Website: walmart
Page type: billing-address
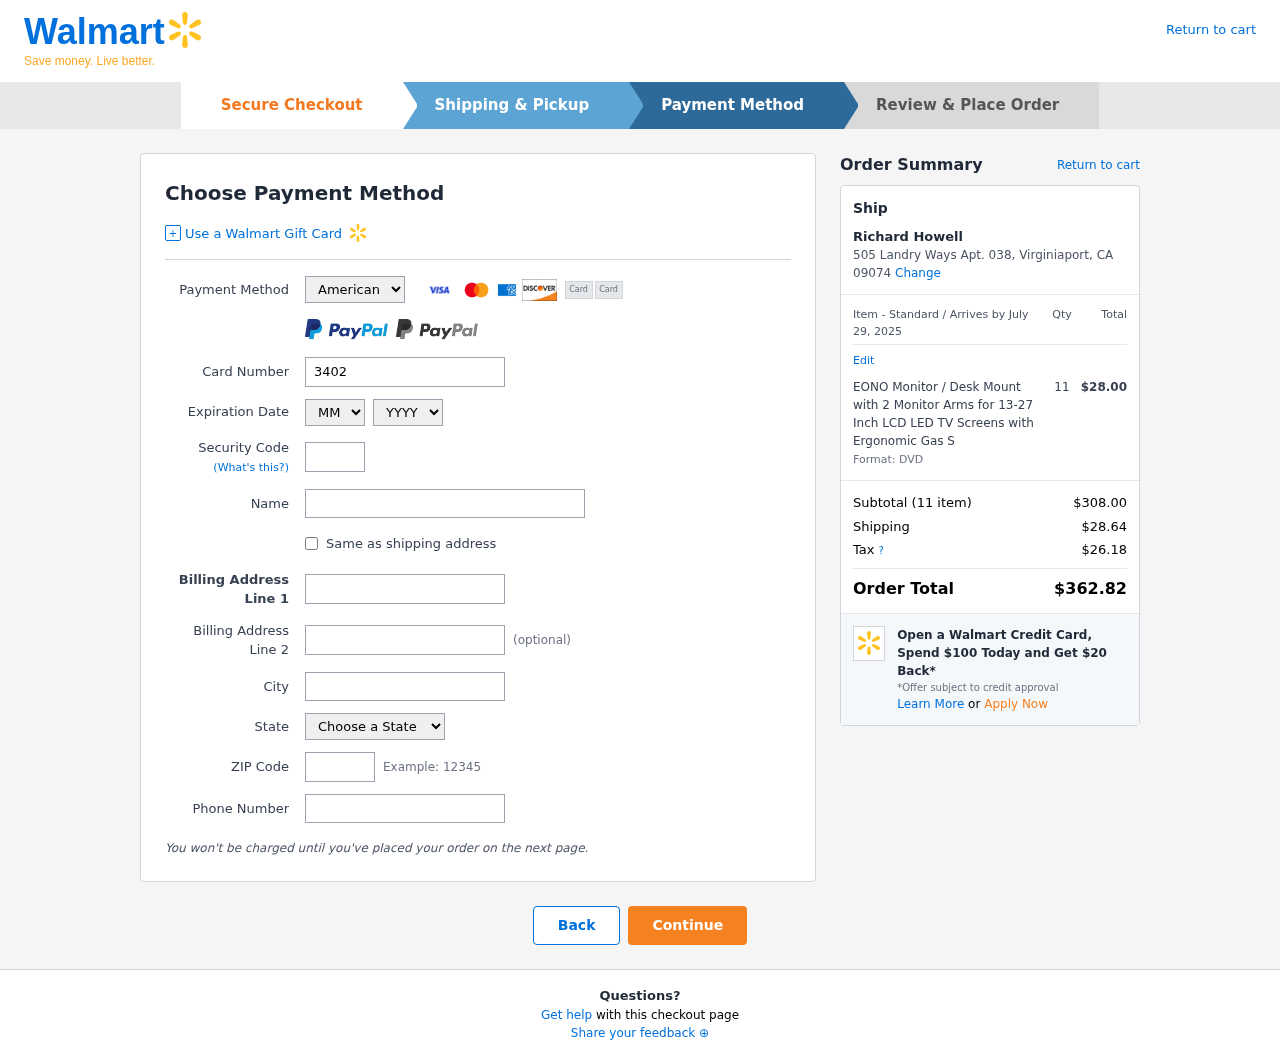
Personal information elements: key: PII_CARD_CVV
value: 7667
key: PII_CARD_EXPIRY_MONTH
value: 11
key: PII_CARD_EXPIRY_YEAR
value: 30
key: PII_CARD_NUMBER
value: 3402 9595 3277 899
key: PII_CARD_TYPE
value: American Express
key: PII_CITY
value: Virginiaport
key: PII_CITY_STATE_ZIP
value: Virginiaport, CA 09074
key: PII_FULLNAME
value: Richard Howell
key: PII_PHONE
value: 8806936488
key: PII_POSTCODE
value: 09074
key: PII_STATE
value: California
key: PII_STREET
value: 505 Landry Ways Apt. 038
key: PII_FULLNAME2
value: Richard Howell
Product elements: key: PRODUCT1_NAME
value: EONO Monitor / Desk Mount with 2 Monitor Arms for 13-27 Inch LCD LED TV Screens with Ergonomic Gas S
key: PRODUCT1_PRICE
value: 28
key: PRODUCT1_QUANTITY
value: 11
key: PRODUCT1_DESC
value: Format: DVD
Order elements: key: ORDER_DELIVERY_DATE
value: July 29, 2025
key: ORDER_NUM_ITEMS
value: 11
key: ORDER_SUBTOTAL
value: $308.00
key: ORDER_SHIPPING_COST
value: $28.64
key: ORDER_TAX
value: $26.18
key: ORDER_TOTAL
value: $362.82